Interaction volume radius: 10 \u00c5
Interaction volume height: 25 \u00c5
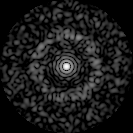
Disorder parameter: 0.8414